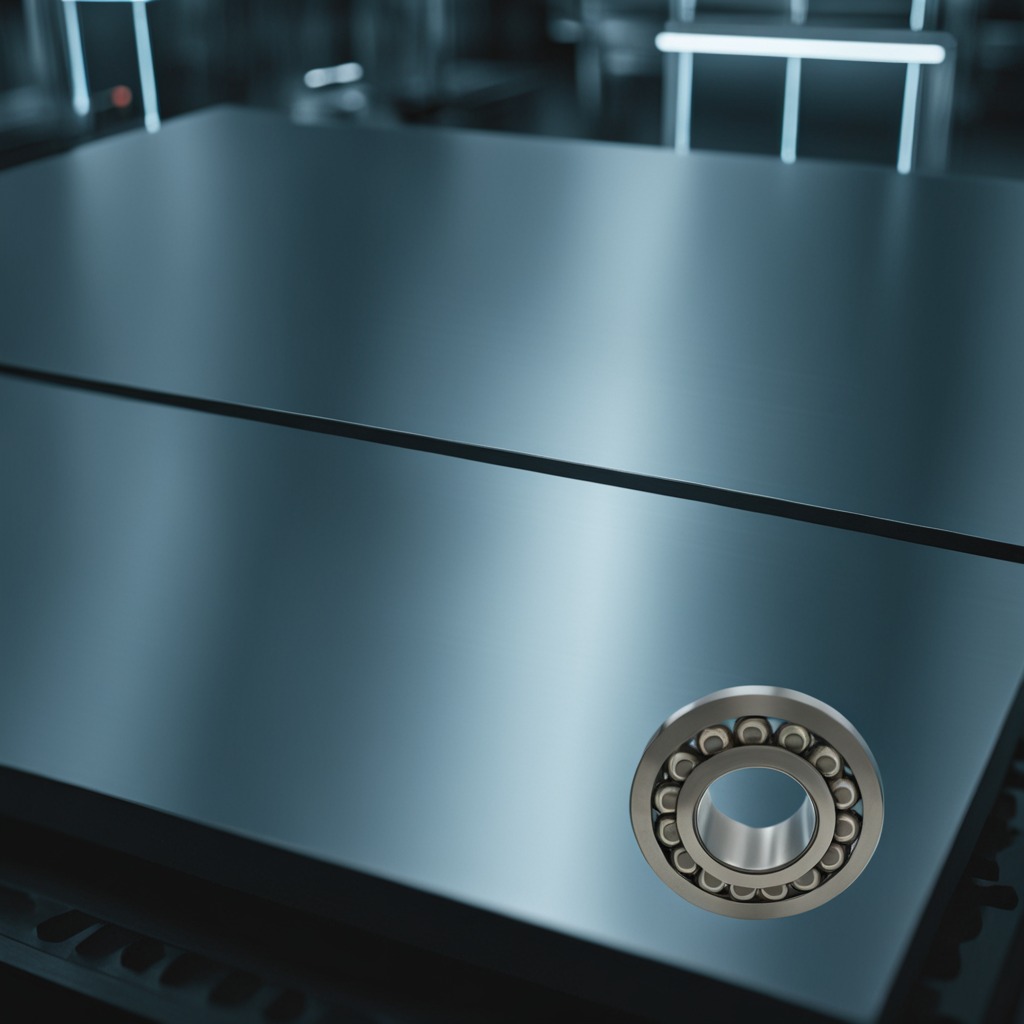
A metal ball bearing is lying on the metal table.